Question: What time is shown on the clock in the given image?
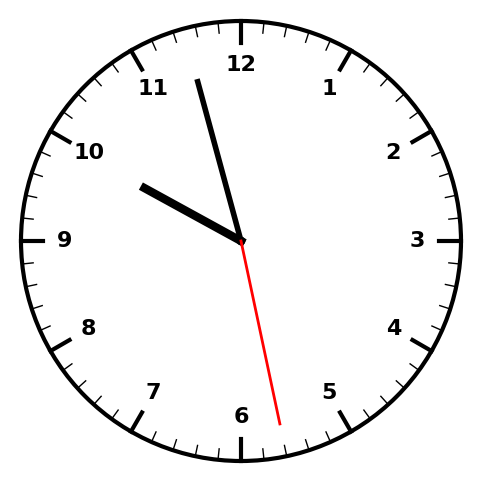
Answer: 09:57:28